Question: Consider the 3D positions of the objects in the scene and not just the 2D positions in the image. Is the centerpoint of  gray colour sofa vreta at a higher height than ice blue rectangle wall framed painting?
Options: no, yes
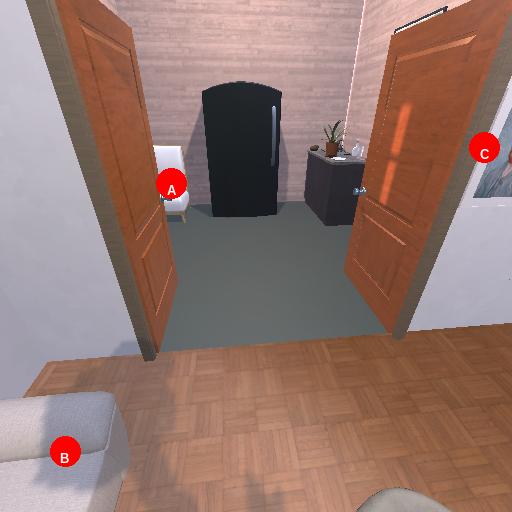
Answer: no